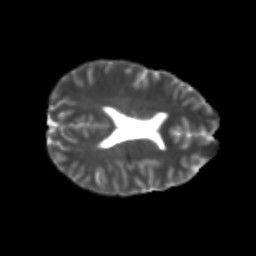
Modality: T2w
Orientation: axial
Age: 21
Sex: female
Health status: healthy
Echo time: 0.074 s